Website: lowes
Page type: billing-address
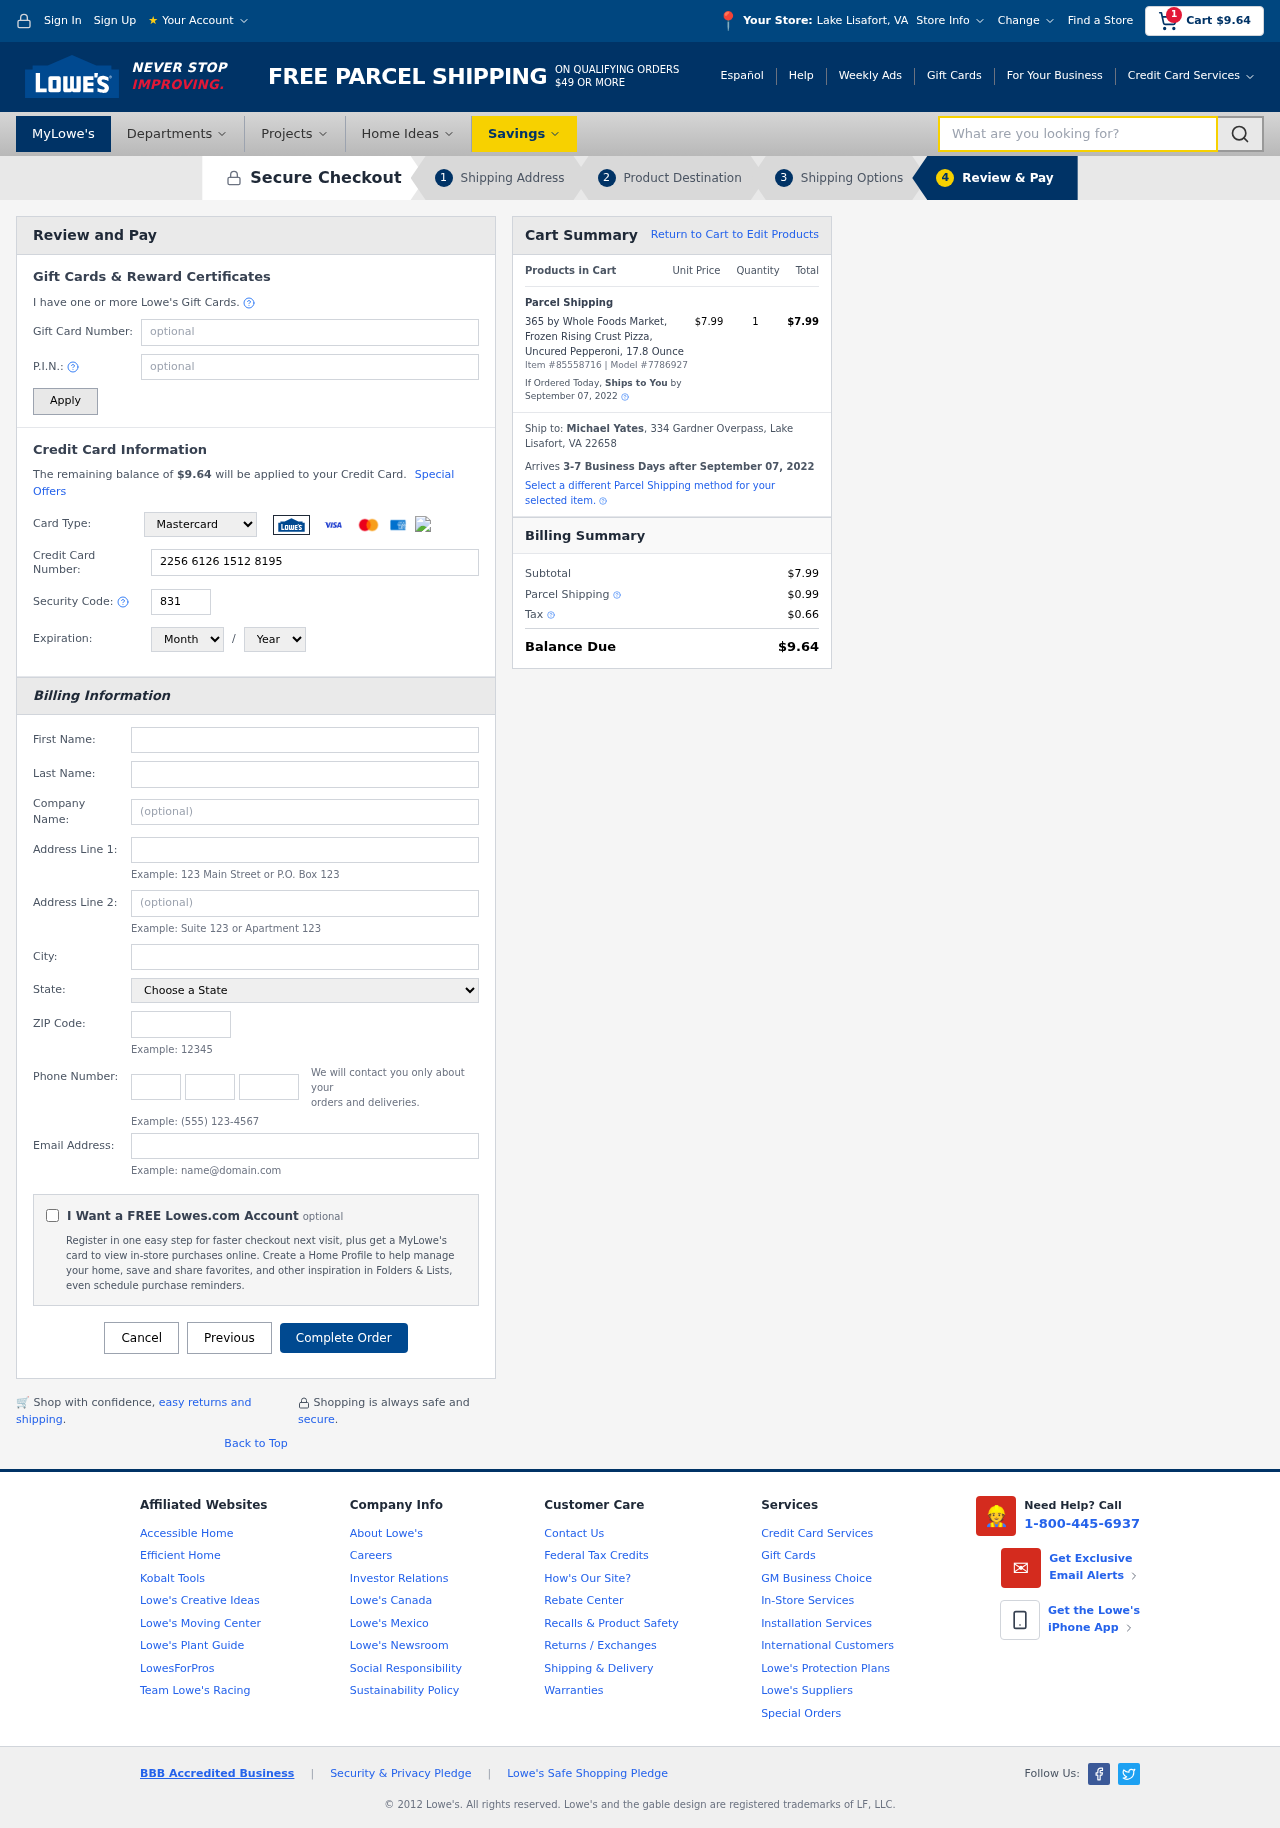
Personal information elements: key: PII_CARD_CVV
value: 831
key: PII_CARD_EXPIRY_MONTH
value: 01
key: PII_CARD_EXPIRY_YEAR
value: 30
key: PII_CARD_NUMBER
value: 2256 6126 1512 8195
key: PII_CARD_TYPE
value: Mastercard
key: PII_CITY
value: Lake Lisafort
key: PII_CITY_STATE
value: Lake Lisafort, VA
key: PII_EMAIL
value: myates@gmail.com
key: PII_FIRSTNAME
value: Michael
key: PII_FULLNAME
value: Michael Yates
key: PII_LASTNAME
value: Yates
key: PII_PHONE_AREA
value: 977
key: PII_PHONE_PREFIX
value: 848
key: PII_PHONE_SUFFIX
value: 9928
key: PII_POSTCODE
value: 22658
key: PII_STATE
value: Virginia
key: PII_STREET
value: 334 Gardner Overpass
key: PII_CITY_STATE_ZIP
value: Lake Lisafort, VA 22658
Product elements: key: PRODUCT1_NAME
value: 365 by Whole Foods Market, Frozen Rising Crust Pizza, Uncured Pepperoni, 17.8 Ounce
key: PRODUCT1_PRICE
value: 7.99
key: PRODUCT1_QUANTITY
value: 1
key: PRODUCT_ITEM_NUMBER
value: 85558716
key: PRODUCT_MODEL_NUMBER
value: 7786927
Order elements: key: ORDER_SUBTOTAL
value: $9.64
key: ORDER_TOTAL
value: $9.64
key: ORDER_SHIPPING_DATE
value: September 07, 2022
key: ORDER_SUBTOTAL
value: $7.99
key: ORDER_DELIVERY_DATE
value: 3-7 Business Days after September 07, 2022
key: ORDER_SHIPPING_DATE2
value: September 07, 2022
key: ORDER_SUBTOTAL2
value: $7.99
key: ORDER_SHIPPING_COST
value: $0.99
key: ORDER_TAX
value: $0.66
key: ORDER_TOTAL2
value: $9.64
Search elements: key: HEADER_SEARCH
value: What are you looking for?